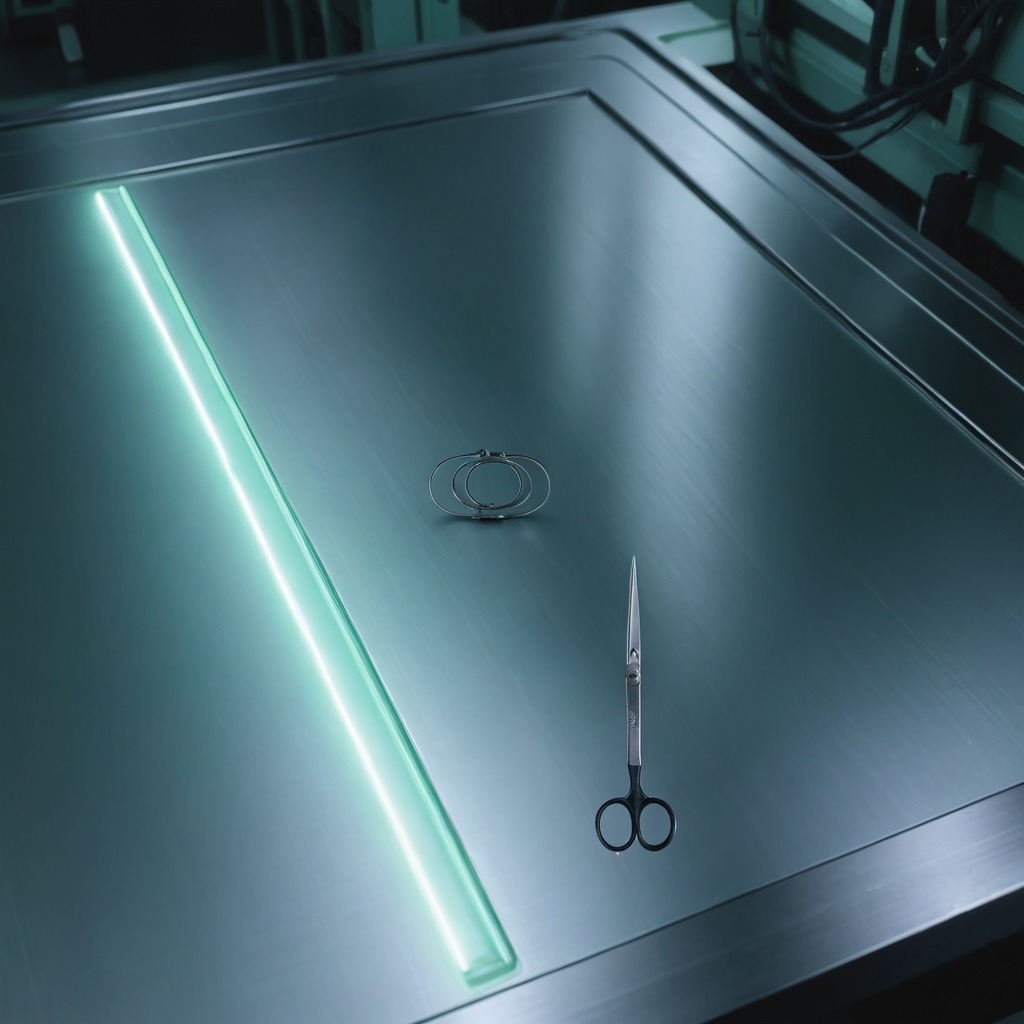
A scissor is lying on the metal table.